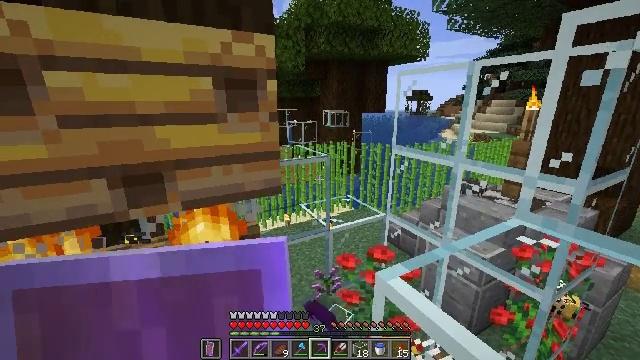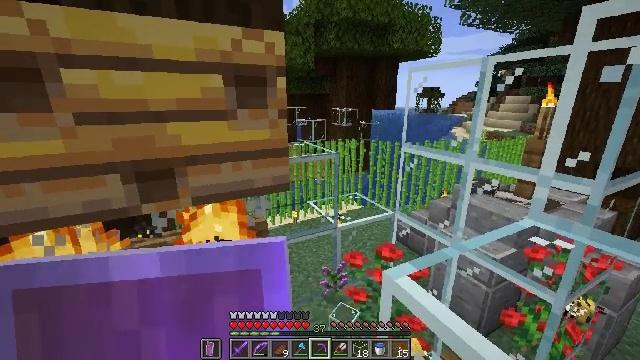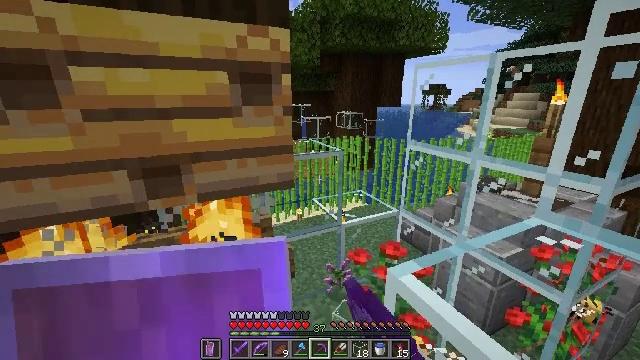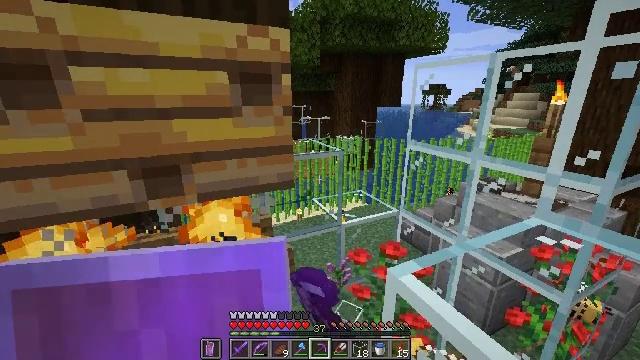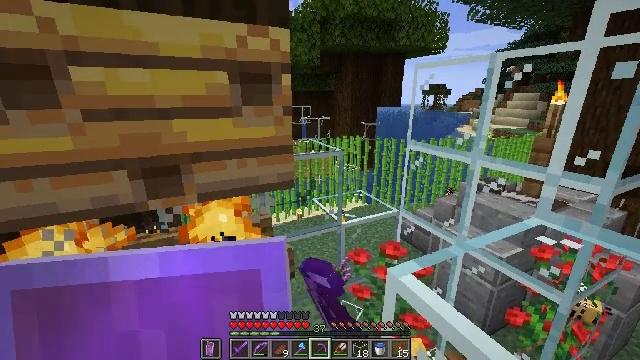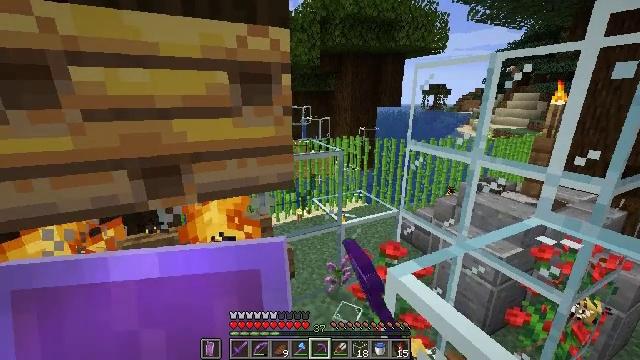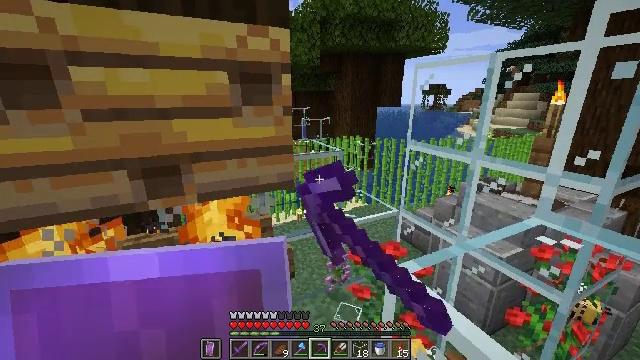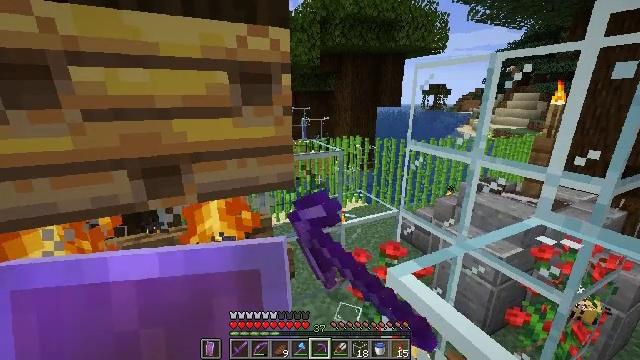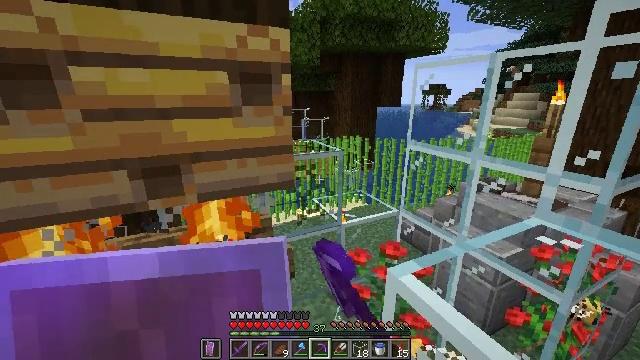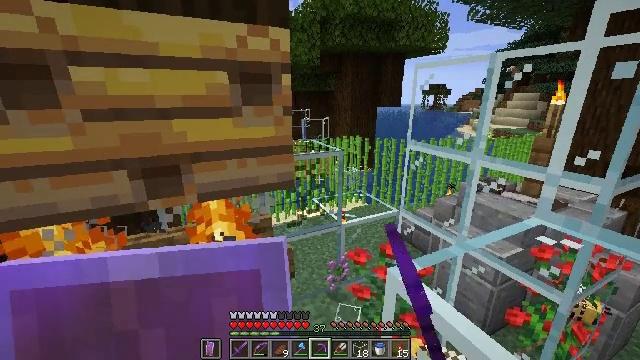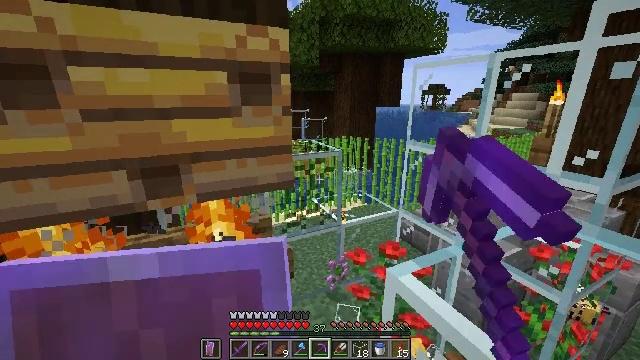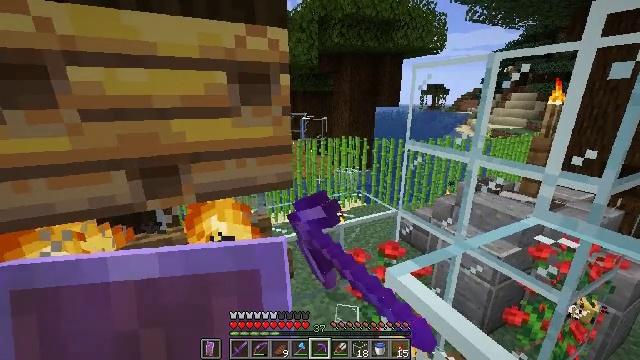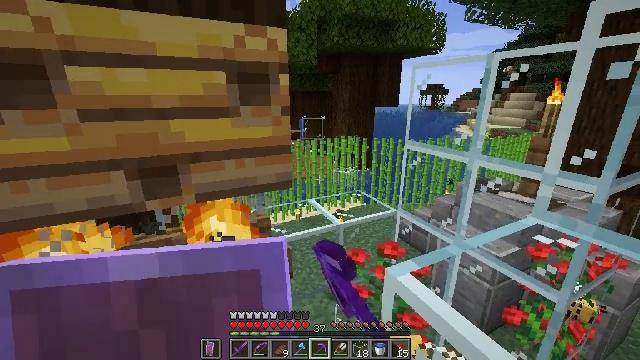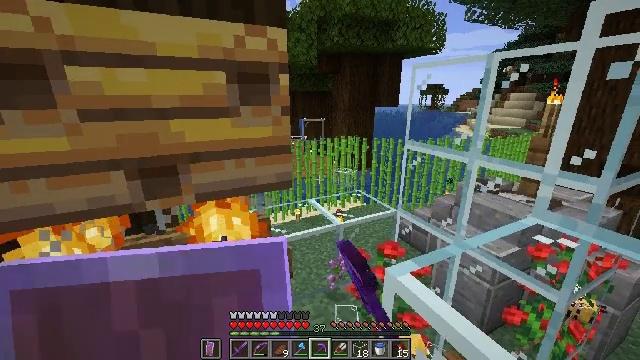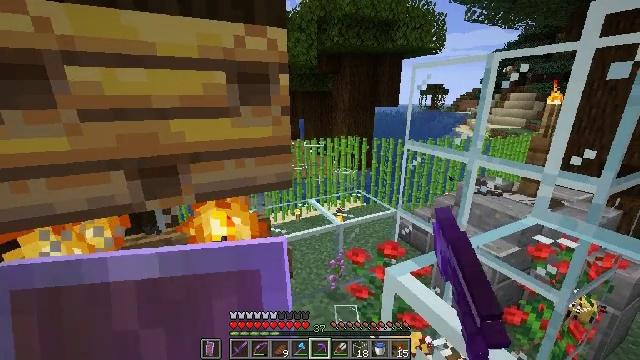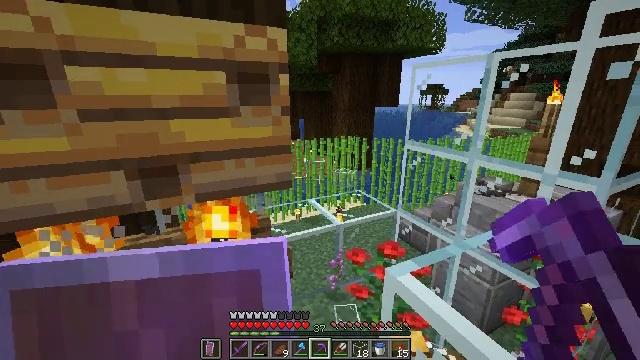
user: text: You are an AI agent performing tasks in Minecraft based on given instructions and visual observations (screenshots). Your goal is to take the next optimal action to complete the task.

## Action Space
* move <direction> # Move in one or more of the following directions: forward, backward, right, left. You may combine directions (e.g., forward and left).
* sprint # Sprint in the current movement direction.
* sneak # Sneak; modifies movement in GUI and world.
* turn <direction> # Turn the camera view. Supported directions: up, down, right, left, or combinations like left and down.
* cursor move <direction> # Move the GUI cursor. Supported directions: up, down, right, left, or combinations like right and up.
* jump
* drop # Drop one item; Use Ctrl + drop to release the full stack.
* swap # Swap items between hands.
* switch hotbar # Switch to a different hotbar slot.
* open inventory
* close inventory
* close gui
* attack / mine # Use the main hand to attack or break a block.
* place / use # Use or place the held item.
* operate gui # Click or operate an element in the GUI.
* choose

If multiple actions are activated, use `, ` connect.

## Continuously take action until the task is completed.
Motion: motion action
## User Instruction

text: Mine the glass to clear the view.
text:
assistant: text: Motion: turn left, attack / mine
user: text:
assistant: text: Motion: turn left, attack / mine
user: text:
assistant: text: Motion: attack / mine
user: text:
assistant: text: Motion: attack / mine
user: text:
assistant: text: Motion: attack / mine
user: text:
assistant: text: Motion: attack / mine
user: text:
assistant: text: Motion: attack / mine
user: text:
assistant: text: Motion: attack / mine
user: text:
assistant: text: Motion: attack / mine
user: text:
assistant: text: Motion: attack / mine
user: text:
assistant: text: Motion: attack / mine
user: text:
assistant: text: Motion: attack / mine
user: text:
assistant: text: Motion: attack / mine
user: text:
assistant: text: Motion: attack / mine
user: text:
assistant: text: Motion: attack / mine
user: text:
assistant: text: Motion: attack / mine
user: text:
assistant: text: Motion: turn right and up, attack / mine
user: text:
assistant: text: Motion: turn right and up, attack / mine
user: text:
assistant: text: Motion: turn right and up, attack / mine
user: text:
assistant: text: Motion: turn right, attack / mine
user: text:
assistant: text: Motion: attack / mine
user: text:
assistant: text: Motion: attack / mine
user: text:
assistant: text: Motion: attack / mine
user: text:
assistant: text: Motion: attack / mine
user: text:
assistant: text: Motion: attack / mine
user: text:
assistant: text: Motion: attack / mine
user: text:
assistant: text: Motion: attack / mine
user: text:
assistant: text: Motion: attack / mine
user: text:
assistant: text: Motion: attack / mine
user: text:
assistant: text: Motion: attack / mine